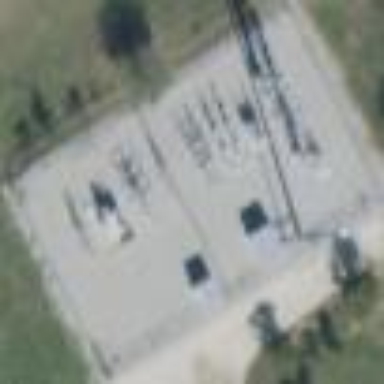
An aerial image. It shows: Industrial power substation surrounded by fence.